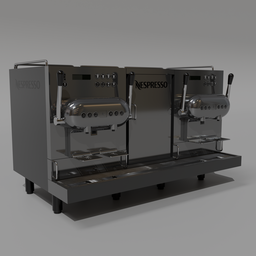
Label: appliances